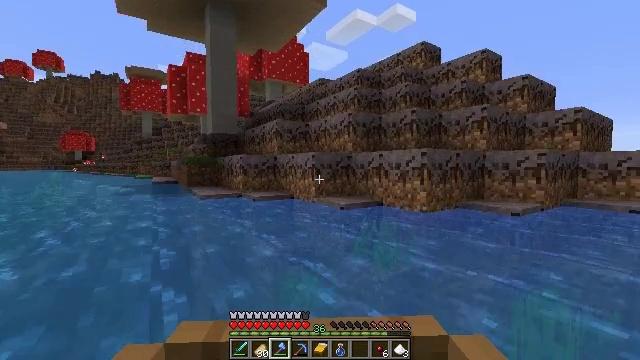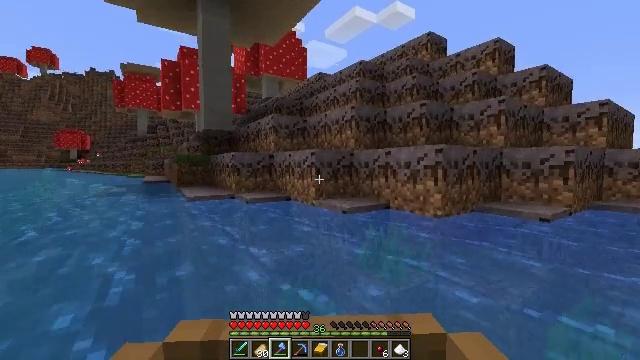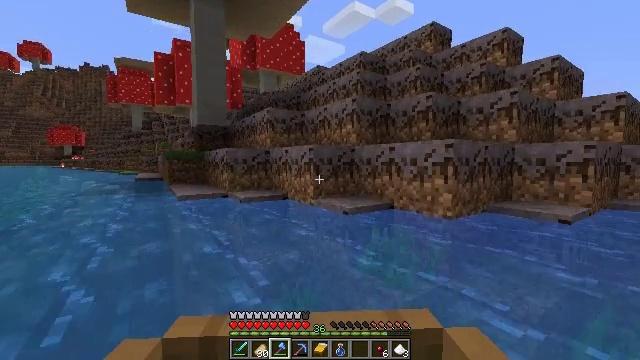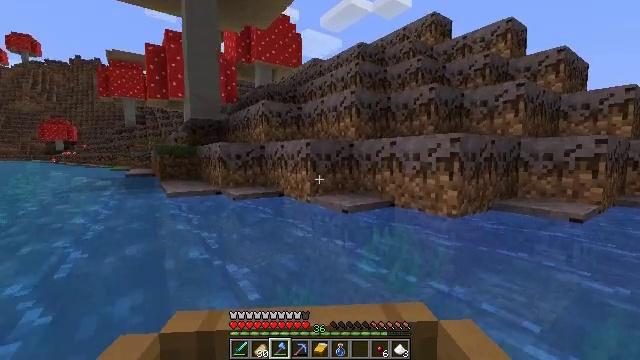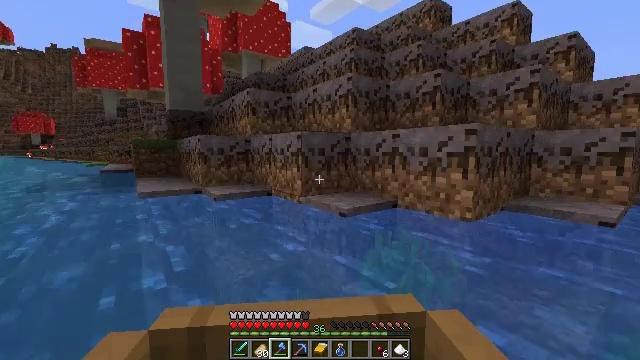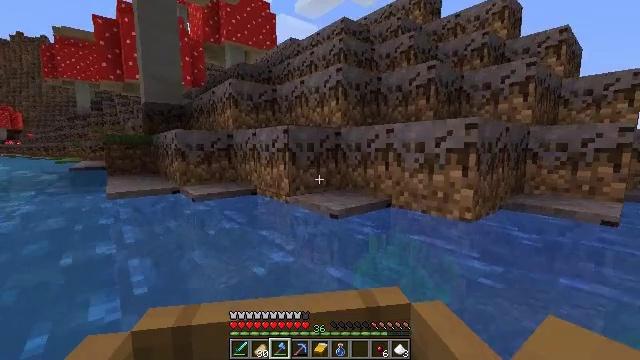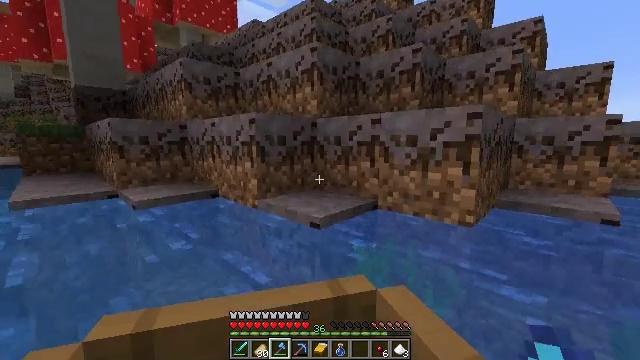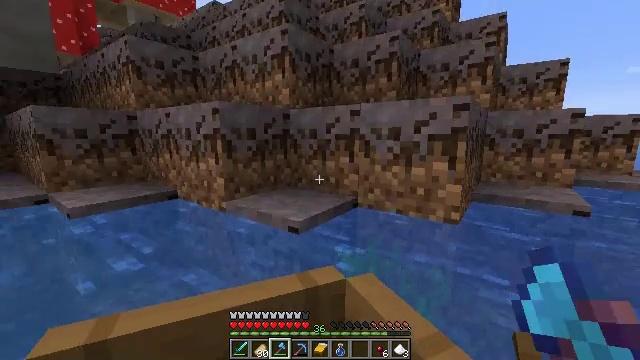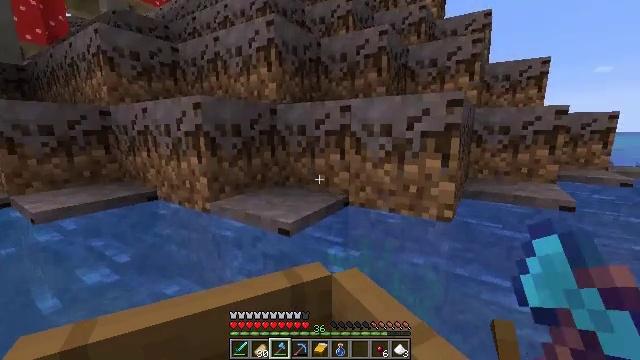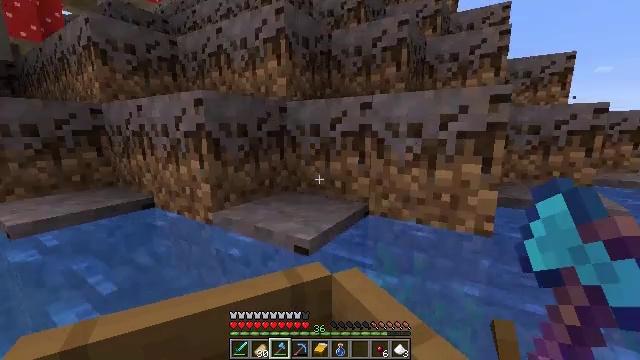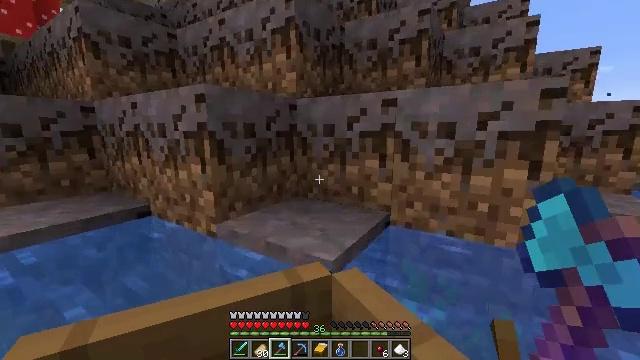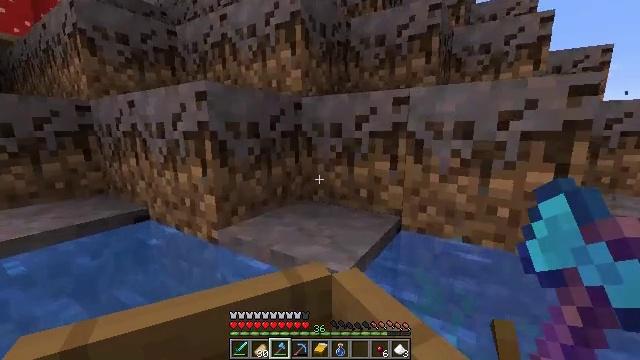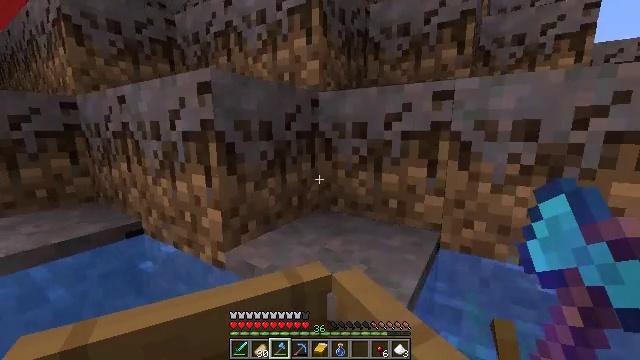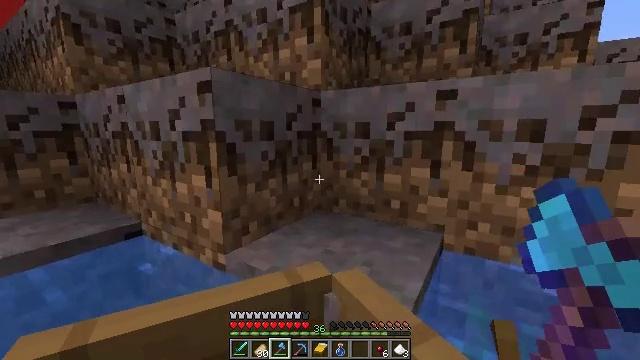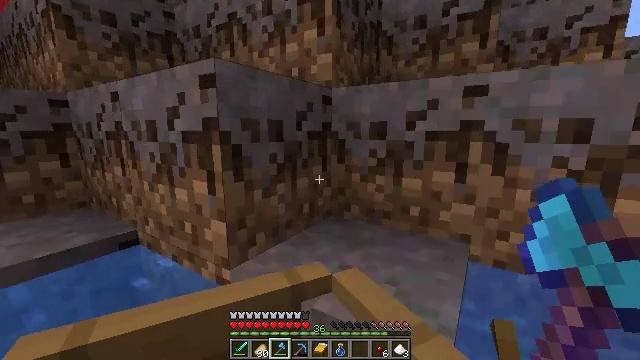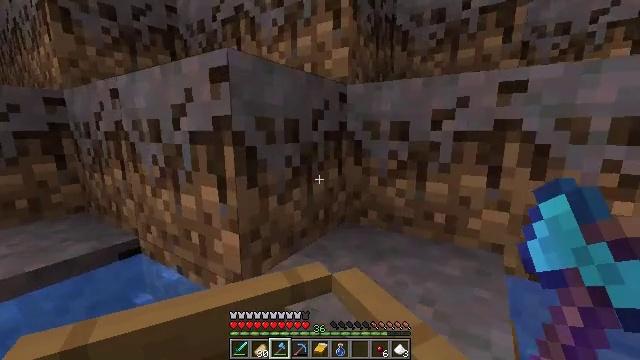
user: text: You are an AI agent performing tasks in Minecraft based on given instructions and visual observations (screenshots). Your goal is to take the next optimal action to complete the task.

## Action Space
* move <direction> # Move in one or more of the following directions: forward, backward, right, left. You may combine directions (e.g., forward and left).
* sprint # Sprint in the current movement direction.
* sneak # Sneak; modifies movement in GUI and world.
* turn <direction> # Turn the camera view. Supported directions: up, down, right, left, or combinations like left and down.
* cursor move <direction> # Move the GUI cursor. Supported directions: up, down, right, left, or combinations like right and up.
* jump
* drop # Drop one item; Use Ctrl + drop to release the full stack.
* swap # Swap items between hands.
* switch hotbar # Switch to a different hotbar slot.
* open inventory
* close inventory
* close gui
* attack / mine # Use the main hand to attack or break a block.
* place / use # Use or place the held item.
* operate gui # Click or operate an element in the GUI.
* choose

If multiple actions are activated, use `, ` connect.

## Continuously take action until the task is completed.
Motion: motion action
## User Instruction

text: Mine the mushroom stem in the forest.
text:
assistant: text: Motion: move forward
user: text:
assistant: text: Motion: move forward
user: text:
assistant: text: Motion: move forward, turn down
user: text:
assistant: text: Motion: move forward, turn right and down
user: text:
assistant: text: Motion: turn right
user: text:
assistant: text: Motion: turn right and down
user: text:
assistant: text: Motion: turn right and down
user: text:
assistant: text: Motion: turn right
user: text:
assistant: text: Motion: no_op
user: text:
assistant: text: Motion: no_op
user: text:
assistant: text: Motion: no_op
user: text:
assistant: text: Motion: no_op
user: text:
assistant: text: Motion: no_op
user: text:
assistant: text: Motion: no_op
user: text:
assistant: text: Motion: no_op
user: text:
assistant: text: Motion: no_op
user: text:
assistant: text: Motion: turn left and down
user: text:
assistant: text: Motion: turn left
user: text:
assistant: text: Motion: no_op
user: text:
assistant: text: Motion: no_op
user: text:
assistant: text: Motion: turn left
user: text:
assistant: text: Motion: turn left
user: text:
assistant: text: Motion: turn left
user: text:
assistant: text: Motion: turn left
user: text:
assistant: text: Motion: turn left
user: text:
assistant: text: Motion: turn left
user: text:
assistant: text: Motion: no_op
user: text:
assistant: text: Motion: no_op
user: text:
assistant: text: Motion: turn left
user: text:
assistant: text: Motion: no_op